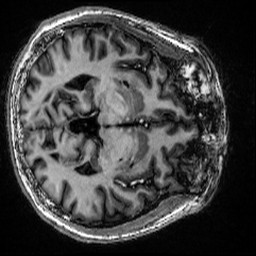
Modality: MP2RAGE
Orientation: axial
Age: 54
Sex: male
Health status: healthy